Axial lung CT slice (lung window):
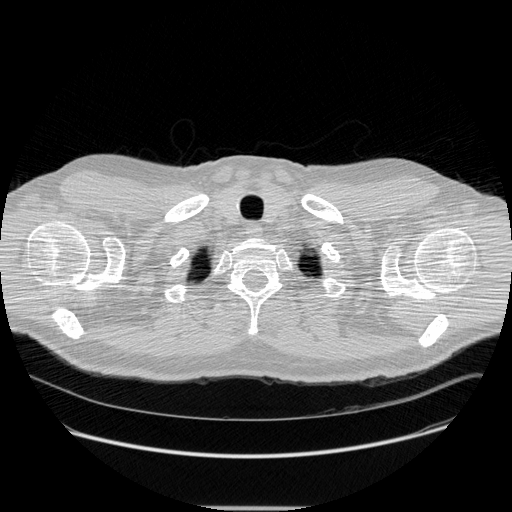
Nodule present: no